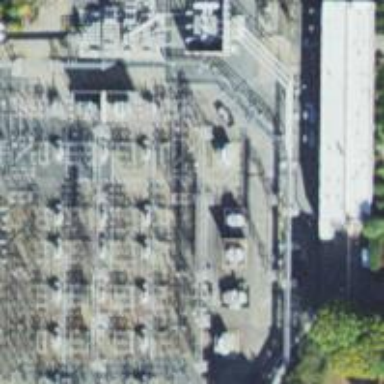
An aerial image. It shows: Switch for power supply.